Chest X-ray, PA view. Patient: 57 years old, sex M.
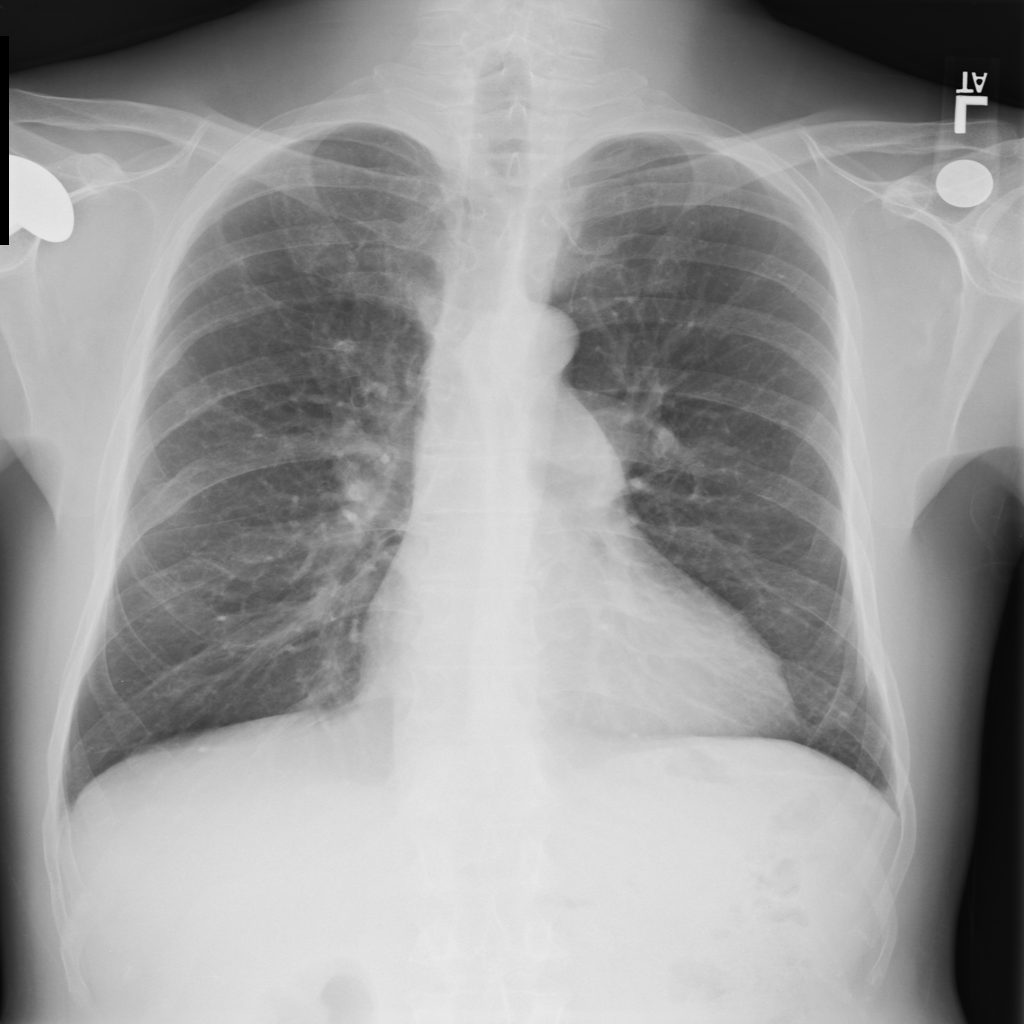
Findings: No Finding